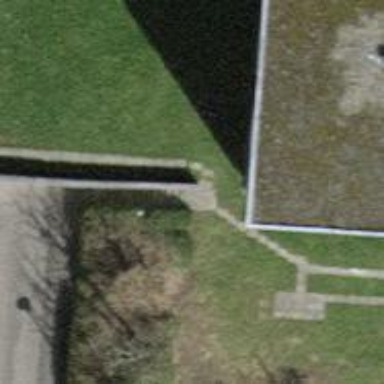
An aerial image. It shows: Set of concrete steps.